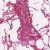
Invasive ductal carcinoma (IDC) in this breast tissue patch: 0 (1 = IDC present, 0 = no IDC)